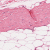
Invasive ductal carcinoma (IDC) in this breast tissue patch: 0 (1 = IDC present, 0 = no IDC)